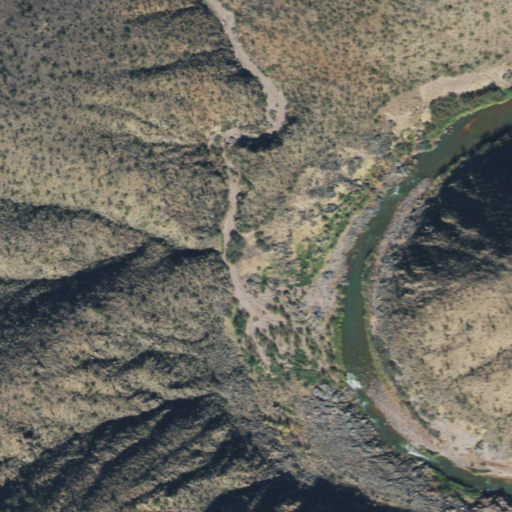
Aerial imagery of valley in Arizona named Upper Corral Canyon containing only shrub